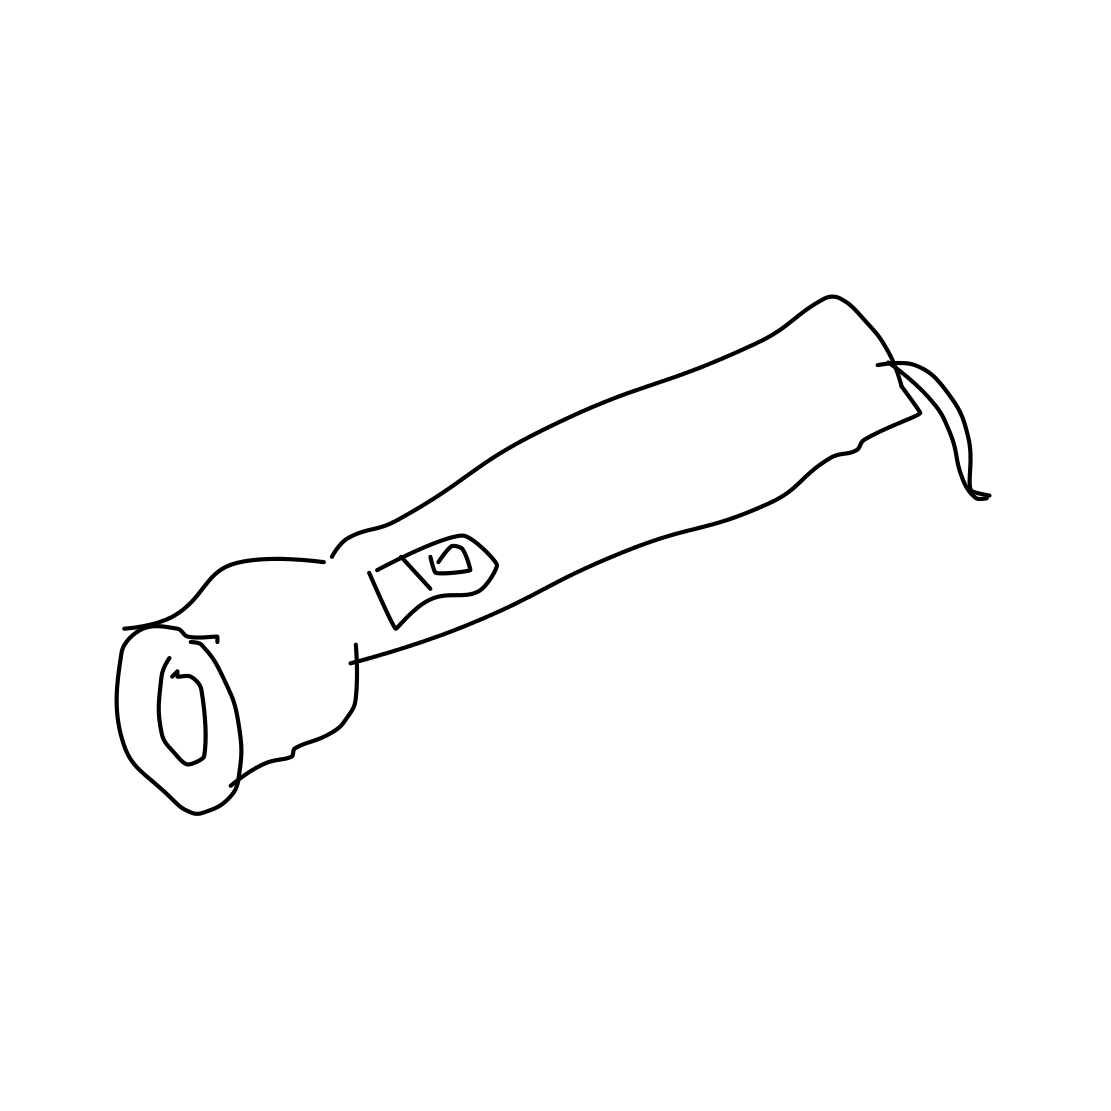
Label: flashlight